Question: We use IronPython in our open source project. I have problem accesing the variables added to the script scope like
'''
private ScriptScope CreateScope(IDictionary<string, object> globals)
{
globals.Add("starting", true);
globals.Add("stopping", false);
var scope = Engine.CreateScope(globals);
scope.ImportModule("math");
return scope;
}
'''
<URL>
I can use the globals from the main script, but any module that is loaded will fail. How can it be fixed?
update: Given this module
'''
if starting: #starting is defined on the scope
...
'''
From the main script executed using this code
'''
void RunLoop(string script, ScriptScope scope)
{
ExecuteSafe(() =>
{
var compiled = Engine.CreateScriptSourceFromString(script).Compile();
while (!stopRequested)
{
usedPlugins.ForEach(p => p.DoBeforeNextExecute());
CatchThreadAbortedException(() => compiled.Execute(scope));
scope.SetVariable("starting", false);
threadTimingFactory.Get().Wait();
}
scope.SetVariable("stopping", true);
CatchThreadAbortedException(() => compiled.Execute(scope));
});
}
'''
<URL>
'''
from mymodule import * #this will load the moduel and it fails with
'''

edit: In response to @BendEg's answer
I tried this
'''
scope.SetVariable("__import__", new Func<CodeContext, string, PythonDictionary, PythonDictionary, PythonTuple, object>(ResolveImport));
'''
'ImportDelegate' is not defined so tried using a Func instead, the ResolveImport method never triggers and I get the same exception that the name is not defined
edit: I changed the scope creation to
'''
var scope = Engine.GetBuiltinModule();
globals.ForEach(g => scope.SetVariable(g.Key, g.Value));
'''
Now the import delegate triggers but it crashes on first line with 'global name 'mouse' is not defined', mouse is not used from the module. It seems its confused when I add my custom globals to the 'BuiltinModule'
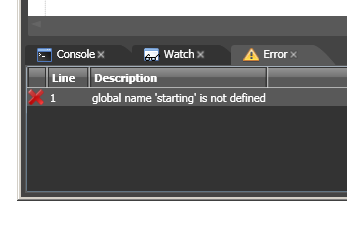
Answer: This is probably not the right answer, as still doesn't allow to share variables defined in the main IronPhyton script with the imported modules, however is a step forward.
This approach allows to set variables at the Engine level rather then the script level and they will be available in every imported module.
'''
engine = Python.CreateEngine();
engine.Runtime.Globals.SetVariable("test_global", "This is a test global variable.");
'''
then, within any IronPhyton script is possible to access it using an import:
'''
import test_global
print(test_global)
'''
Unlike ScriptScope, which makes them directly available, those Global variables need to be imported.
<URL>